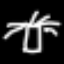
Label: palm tree